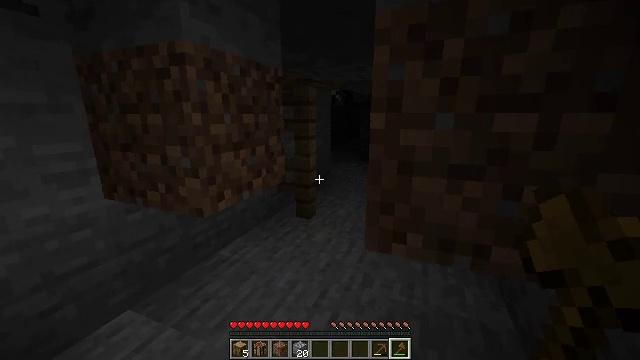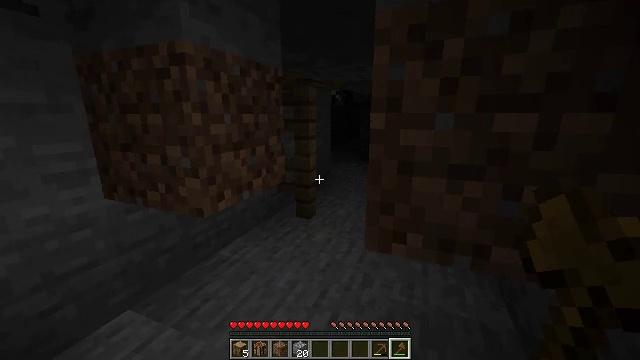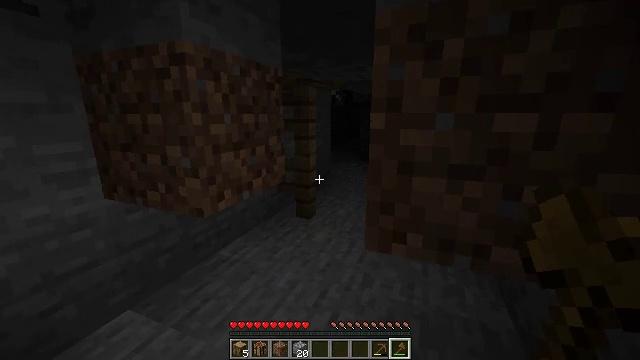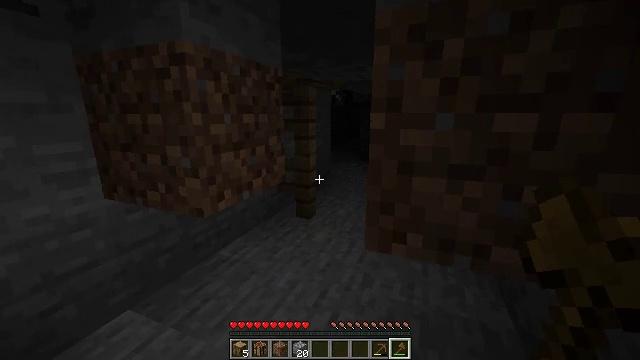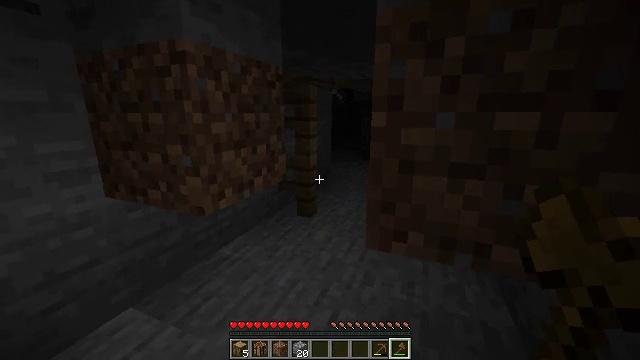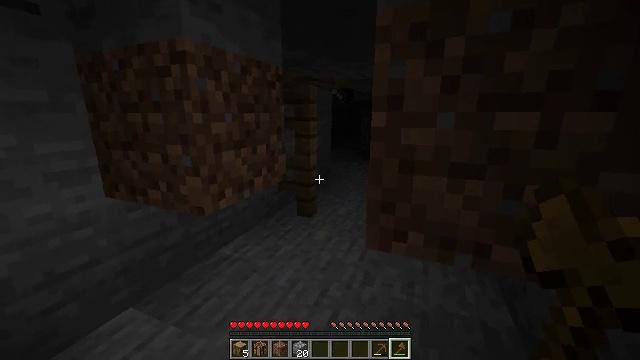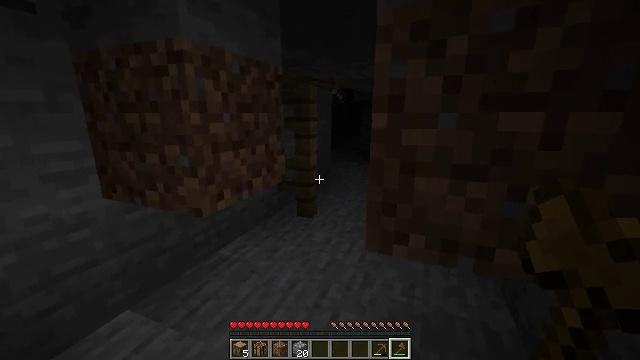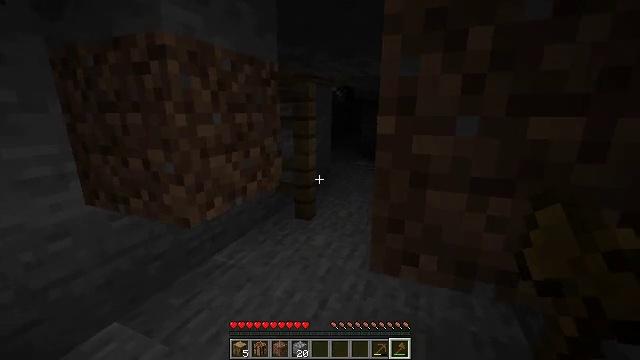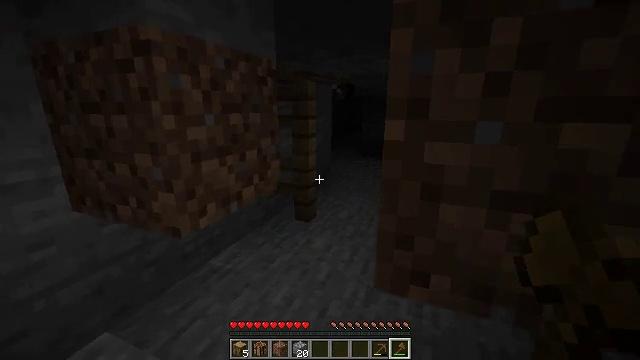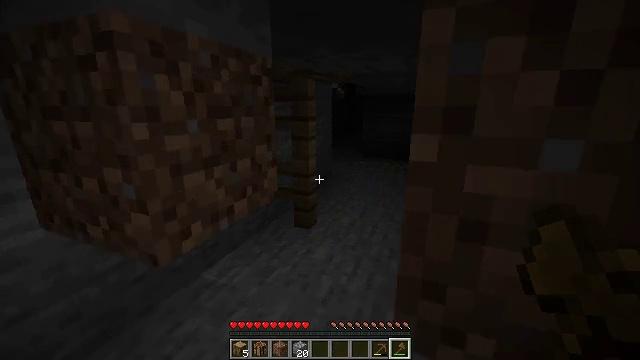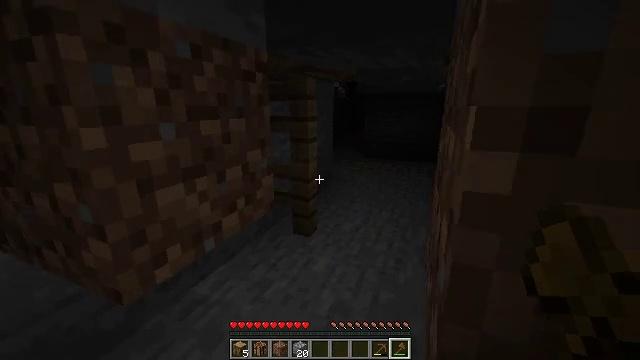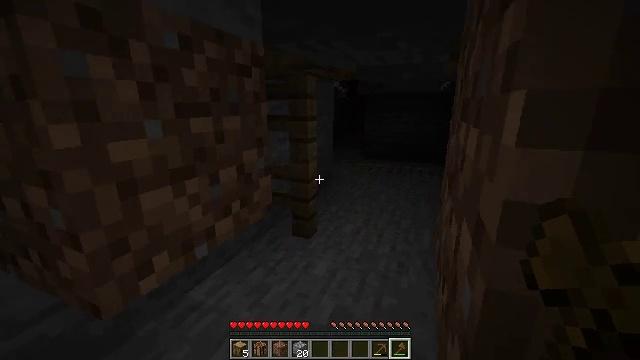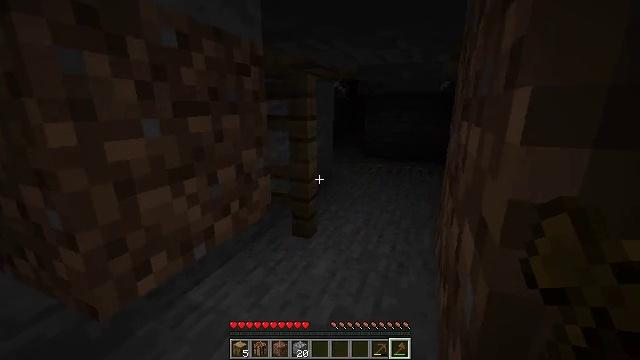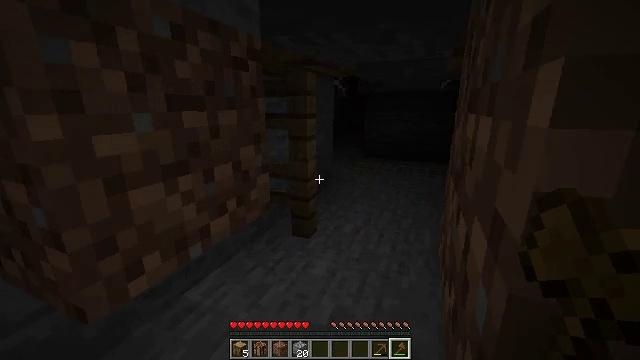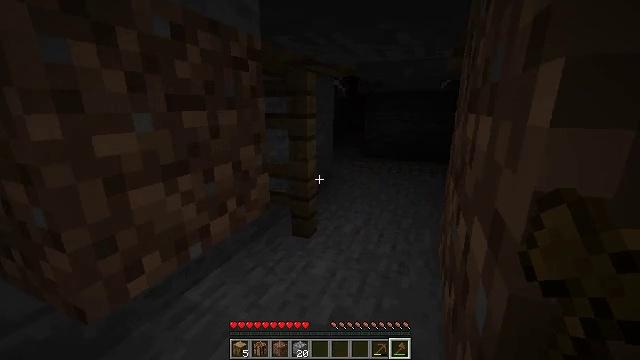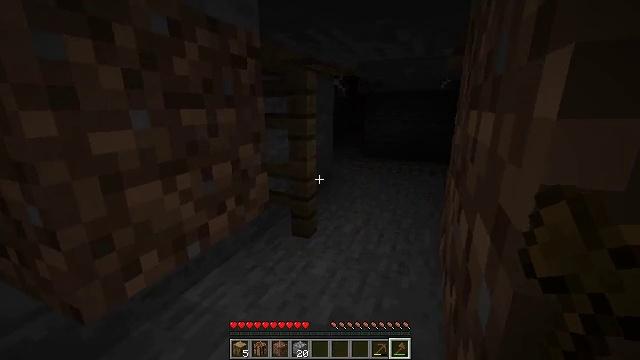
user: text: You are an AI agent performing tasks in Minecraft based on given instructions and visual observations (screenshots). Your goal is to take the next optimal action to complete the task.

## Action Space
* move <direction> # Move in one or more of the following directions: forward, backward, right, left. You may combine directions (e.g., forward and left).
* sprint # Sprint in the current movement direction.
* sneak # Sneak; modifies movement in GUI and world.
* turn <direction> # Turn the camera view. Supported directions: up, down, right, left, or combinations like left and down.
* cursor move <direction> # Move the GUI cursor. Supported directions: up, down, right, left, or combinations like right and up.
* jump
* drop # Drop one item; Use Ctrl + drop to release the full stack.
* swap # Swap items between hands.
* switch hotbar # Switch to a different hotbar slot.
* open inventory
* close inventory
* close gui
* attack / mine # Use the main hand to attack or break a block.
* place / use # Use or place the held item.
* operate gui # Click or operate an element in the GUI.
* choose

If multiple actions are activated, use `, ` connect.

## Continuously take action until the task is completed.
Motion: motion action
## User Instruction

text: Gather materials such as cobblestone.
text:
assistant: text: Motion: no_op
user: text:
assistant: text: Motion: no_op
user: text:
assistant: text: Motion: no_op
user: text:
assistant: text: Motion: no_op
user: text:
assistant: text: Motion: no_op
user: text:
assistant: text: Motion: move forward
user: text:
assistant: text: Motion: move forward
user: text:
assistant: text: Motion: move forward
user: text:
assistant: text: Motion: move forward
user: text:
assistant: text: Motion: no_op
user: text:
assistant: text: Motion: no_op
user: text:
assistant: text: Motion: no_op
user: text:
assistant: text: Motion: no_op
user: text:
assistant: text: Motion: no_op
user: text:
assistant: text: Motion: no_op
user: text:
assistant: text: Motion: no_op
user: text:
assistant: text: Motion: no_op
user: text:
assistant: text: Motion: no_op
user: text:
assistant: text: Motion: no_op
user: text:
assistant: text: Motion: no_op
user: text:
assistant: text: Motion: no_op
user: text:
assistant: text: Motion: no_op
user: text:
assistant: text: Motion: no_op
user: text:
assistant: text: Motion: move left
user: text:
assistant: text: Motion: move left
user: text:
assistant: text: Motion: no_op
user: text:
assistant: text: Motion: no_op
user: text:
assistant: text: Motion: no_op
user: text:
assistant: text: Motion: no_op
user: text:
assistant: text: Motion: no_op